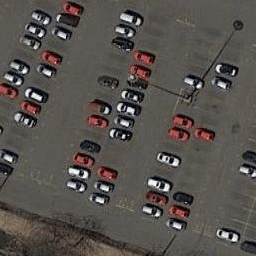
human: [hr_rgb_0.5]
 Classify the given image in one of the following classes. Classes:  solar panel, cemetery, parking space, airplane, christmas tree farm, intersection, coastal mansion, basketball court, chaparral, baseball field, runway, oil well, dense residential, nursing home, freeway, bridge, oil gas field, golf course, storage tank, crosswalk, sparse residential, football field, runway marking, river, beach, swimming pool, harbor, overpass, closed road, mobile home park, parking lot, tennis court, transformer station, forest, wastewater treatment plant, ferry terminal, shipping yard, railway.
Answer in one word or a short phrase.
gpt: parking lot